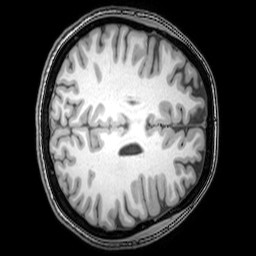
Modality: T1w
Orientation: axial
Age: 22
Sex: female
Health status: healthy
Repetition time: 0.081 s
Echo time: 0.037 s